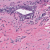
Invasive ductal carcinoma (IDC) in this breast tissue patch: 0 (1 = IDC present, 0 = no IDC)